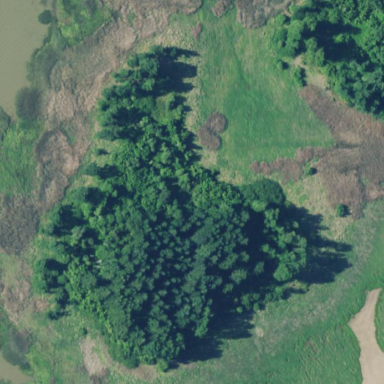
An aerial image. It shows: Islet in swampy wetland area.